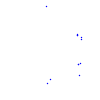
Particle: proton